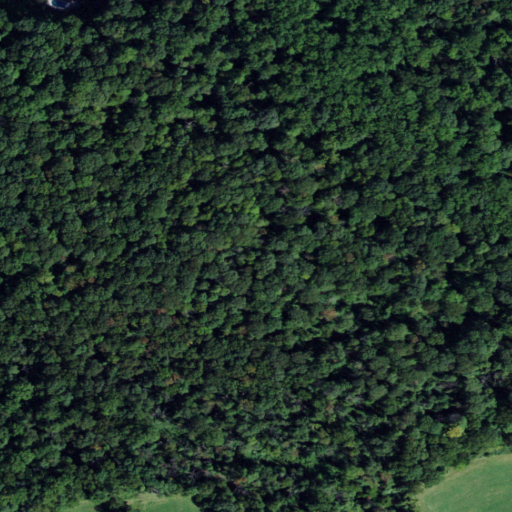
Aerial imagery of mountain in New Jersey named Pohatcong Mountain containing deciduous forest, open development, pasture, and low intensity development